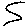
Label: zigzag